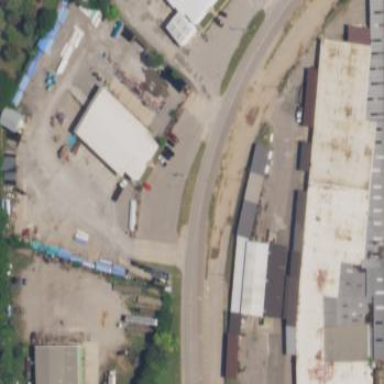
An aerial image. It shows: Industrial area with car repair shop.